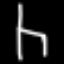
Label: chair